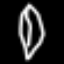
Label: leaf